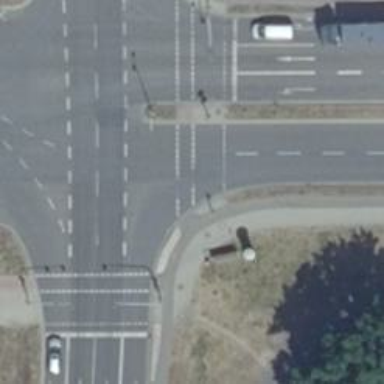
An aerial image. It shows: Traffic signal crossing.